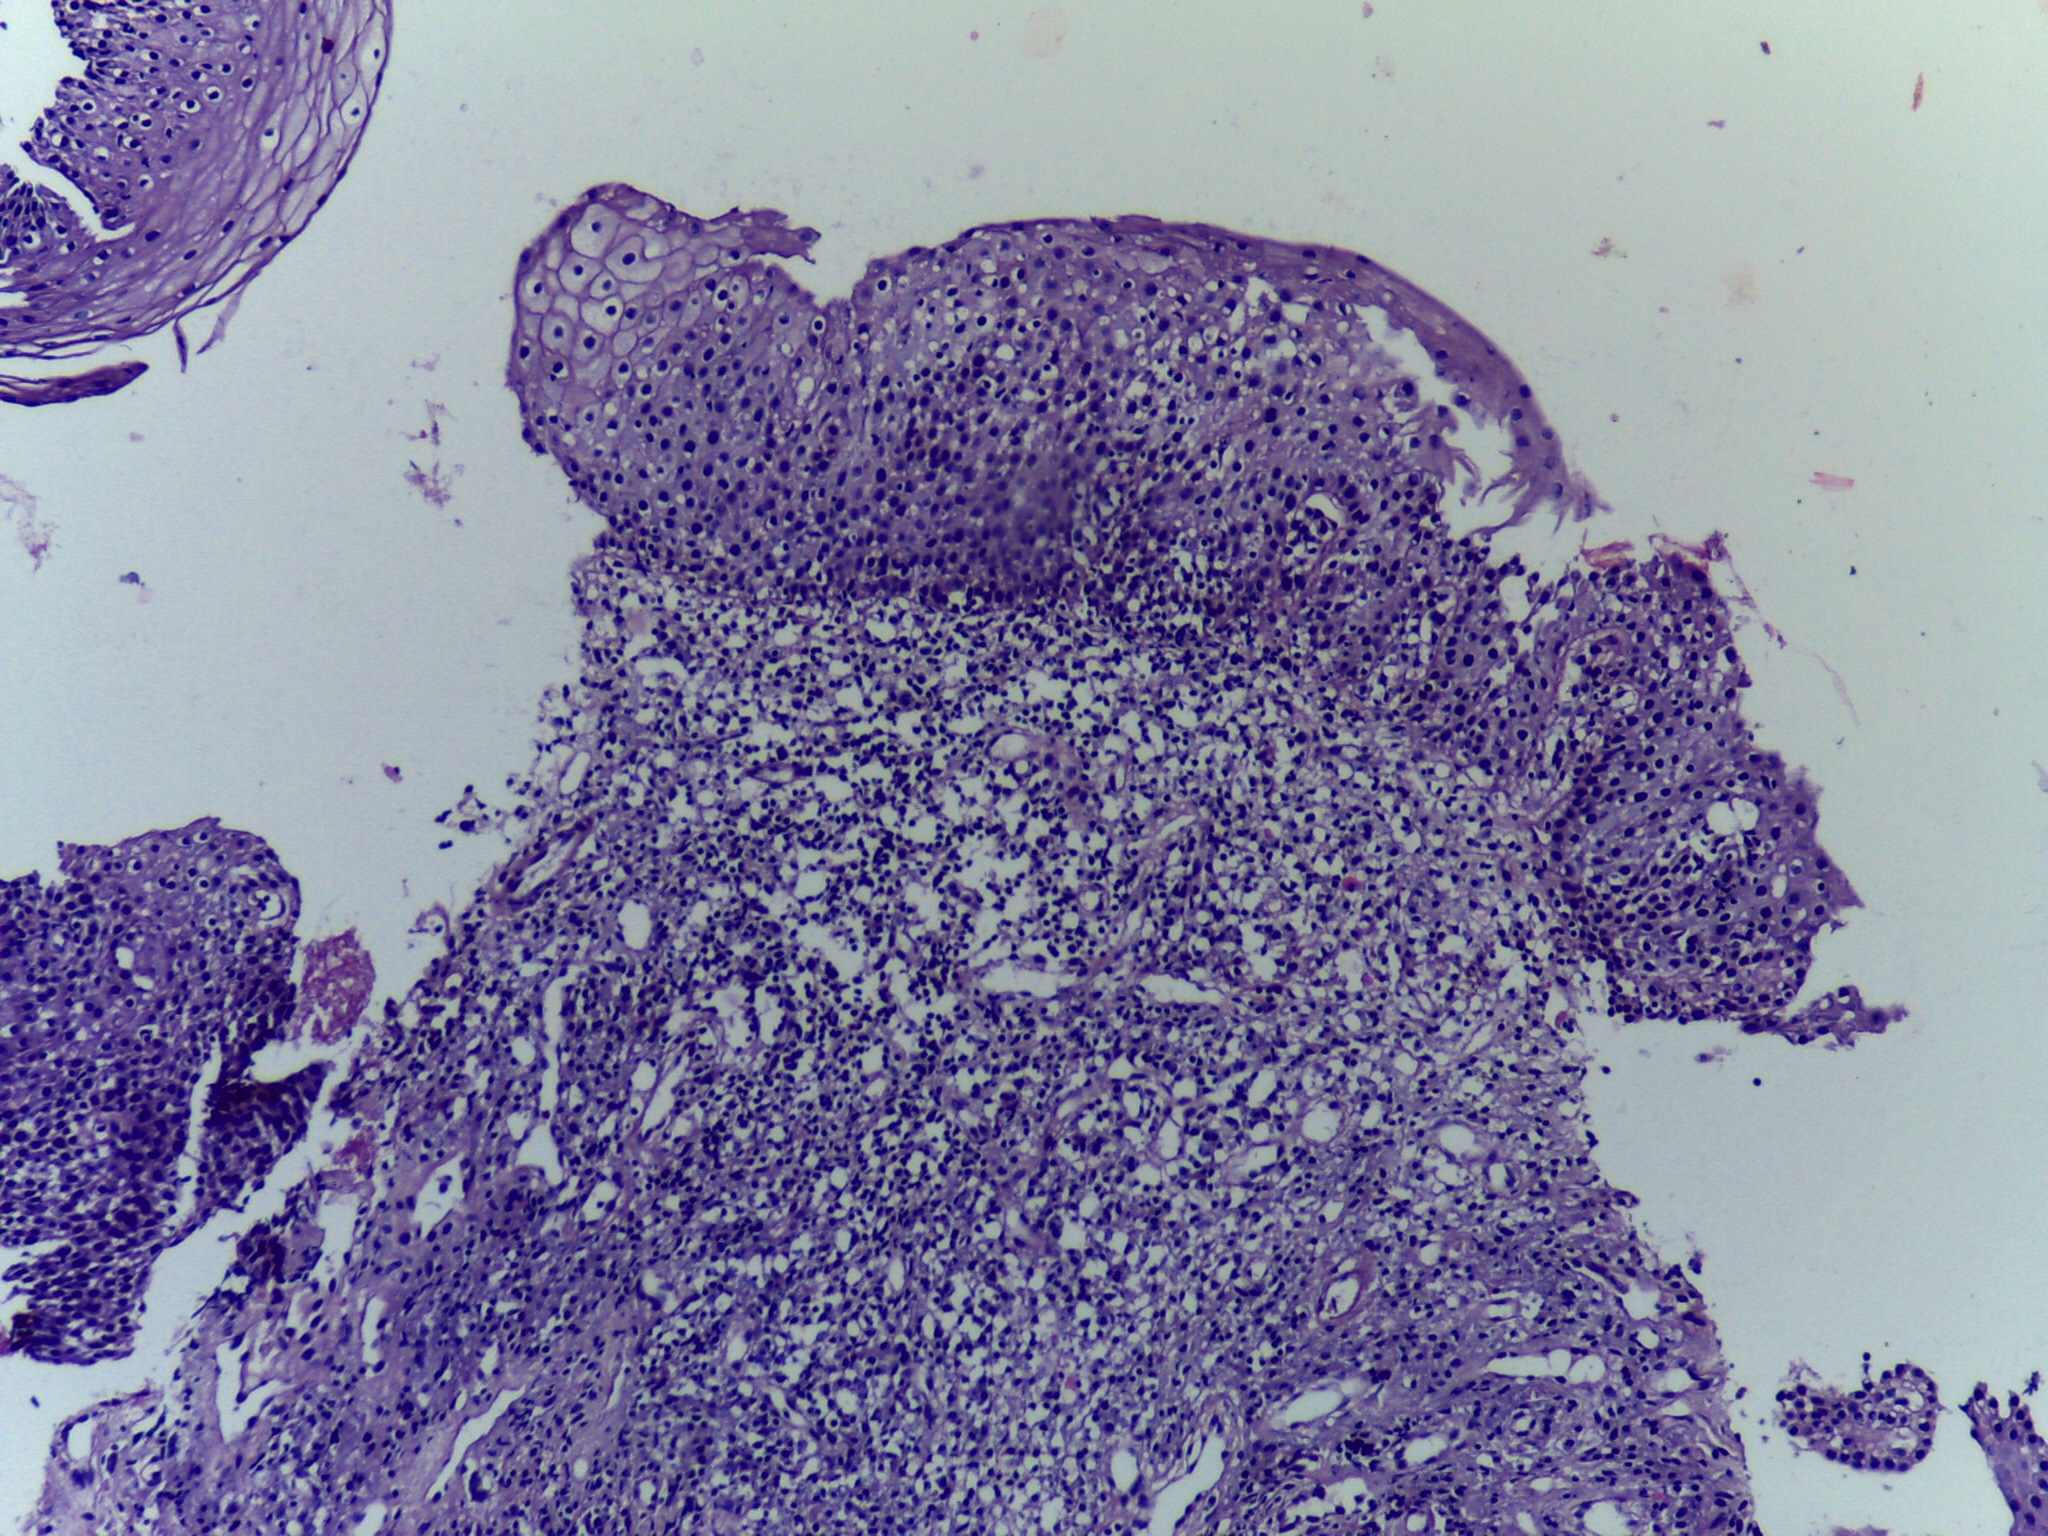
Diagnosis: OSCC